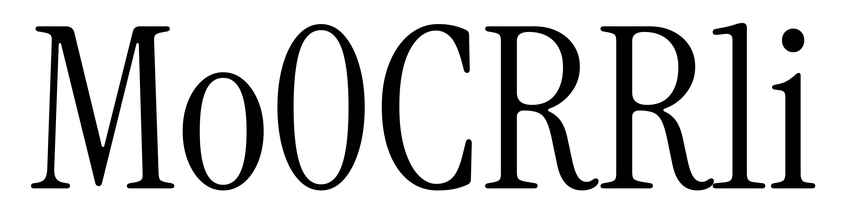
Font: InstrumentSerif-Regular